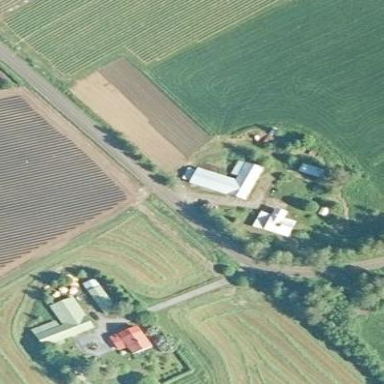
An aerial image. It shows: Farmyard area.